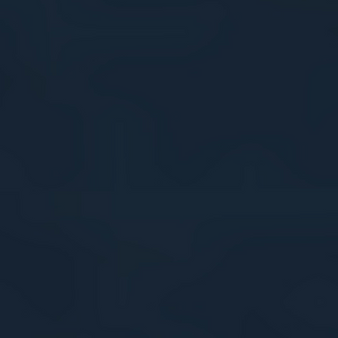
Label: other